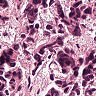
Metastatic tissue present: yes